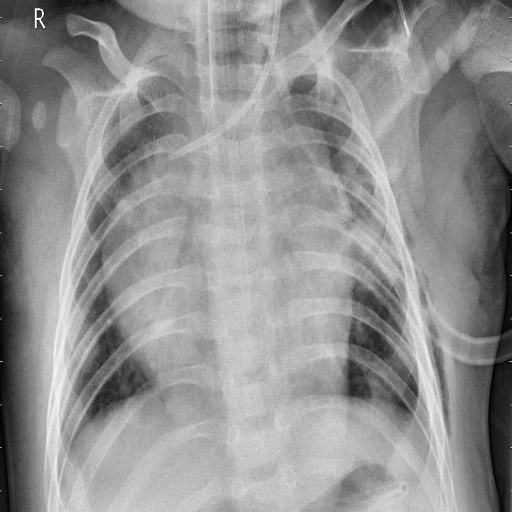
Finding: PNEUMONIA